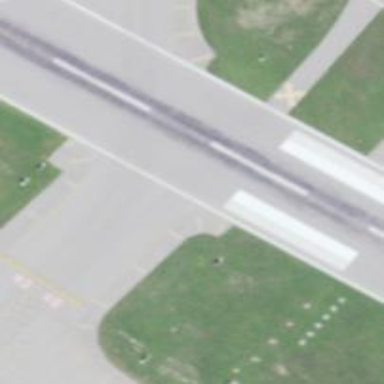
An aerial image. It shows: Image of taxiway at airport.